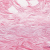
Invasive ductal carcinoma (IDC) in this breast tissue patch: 0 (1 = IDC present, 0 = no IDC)